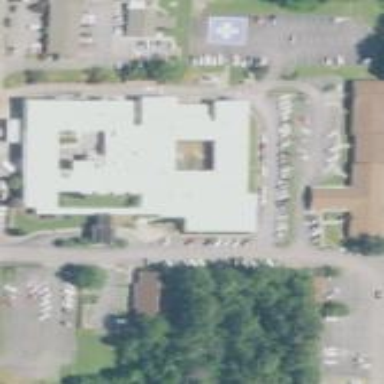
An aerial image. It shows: Healthcare facility identified as hospital.